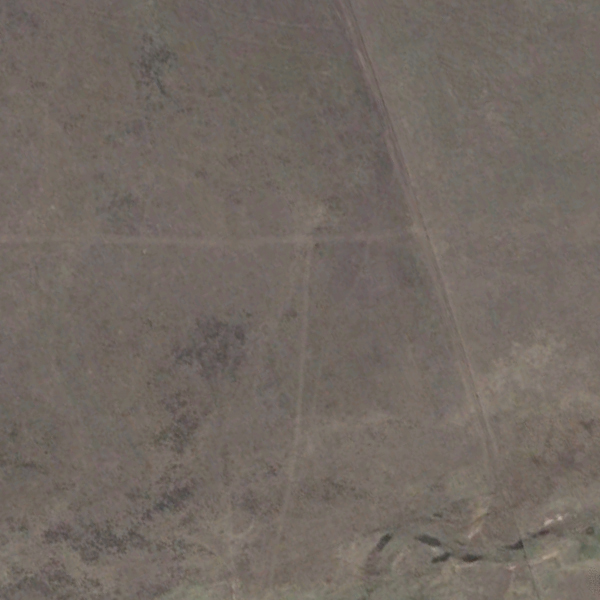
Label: BareLand